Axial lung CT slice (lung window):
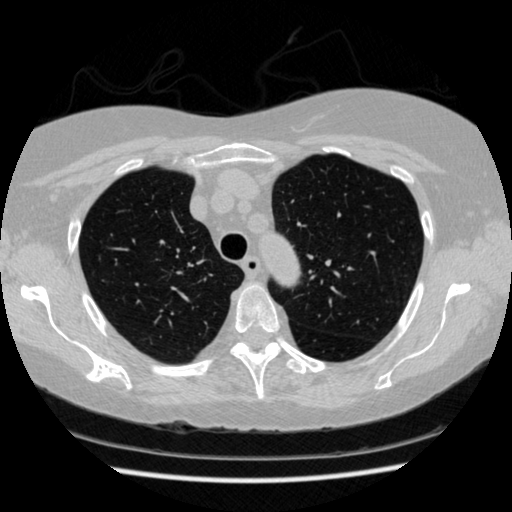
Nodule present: no